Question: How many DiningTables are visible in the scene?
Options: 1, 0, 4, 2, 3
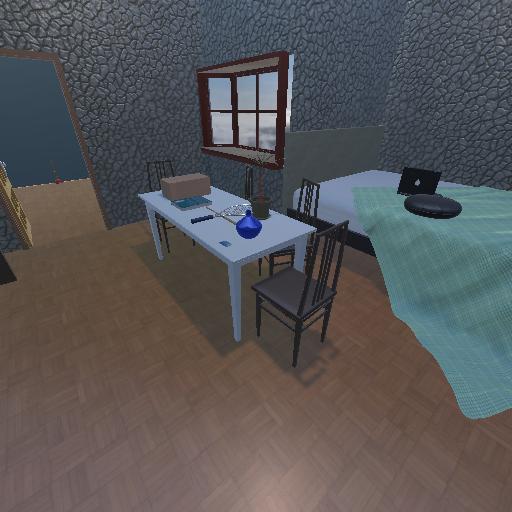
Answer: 1